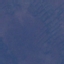
Land use / land cover: HerbaceousVegetation